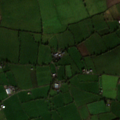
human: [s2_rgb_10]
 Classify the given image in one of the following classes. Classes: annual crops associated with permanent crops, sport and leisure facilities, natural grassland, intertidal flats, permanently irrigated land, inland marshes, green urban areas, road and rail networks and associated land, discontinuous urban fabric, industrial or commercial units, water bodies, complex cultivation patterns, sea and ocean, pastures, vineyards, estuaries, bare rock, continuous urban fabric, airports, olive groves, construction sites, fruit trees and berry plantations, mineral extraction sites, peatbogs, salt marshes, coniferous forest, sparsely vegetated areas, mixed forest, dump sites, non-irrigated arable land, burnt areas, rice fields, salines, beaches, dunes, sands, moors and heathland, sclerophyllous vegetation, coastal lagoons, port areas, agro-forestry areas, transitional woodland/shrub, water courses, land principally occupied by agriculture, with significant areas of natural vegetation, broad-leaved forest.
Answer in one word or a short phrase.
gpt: non-irrigated arable land, pastures, broad-leaved forest